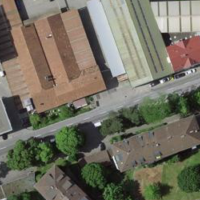
EUNIS habitat code: 54
Species observed at this site:
Verbascum thapsus
Symphoricarpos albus